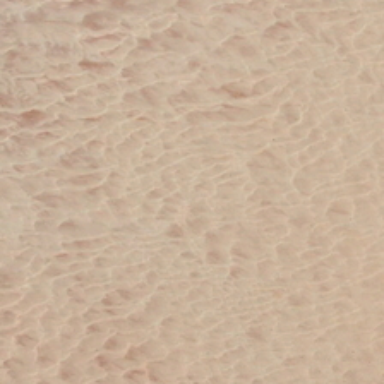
It is a piece of yellow desert .